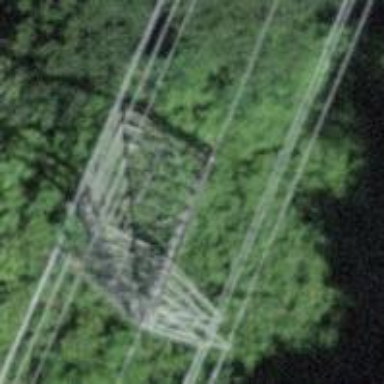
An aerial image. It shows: Lattice structure tower used for power transmission.